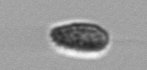
Label: Pseudochattonella_farcimen